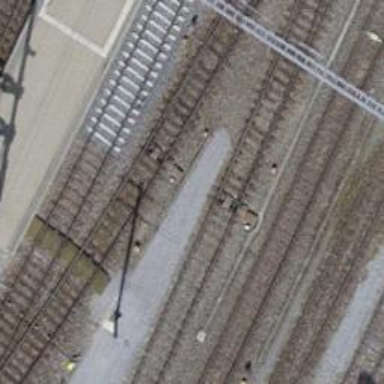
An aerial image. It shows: Railway switch.